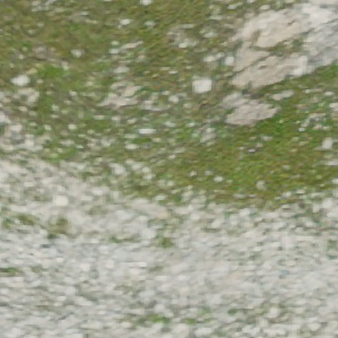
Label: other